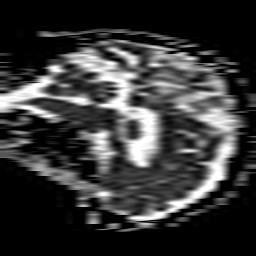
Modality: ADC
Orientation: sagittal
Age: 76
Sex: female
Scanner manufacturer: philips
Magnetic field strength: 1.5 T
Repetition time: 3.648 s
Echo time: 0.09255 s